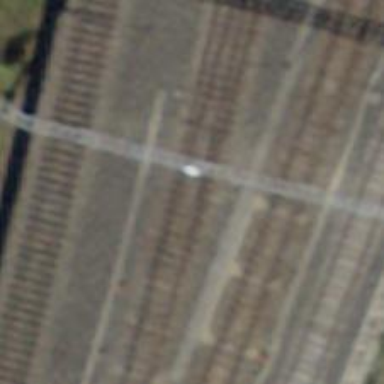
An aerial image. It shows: Railway switch.